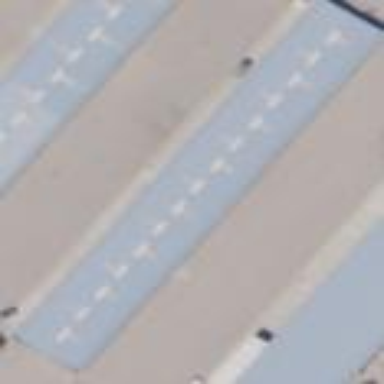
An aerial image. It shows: Building that is hangar at the airport.